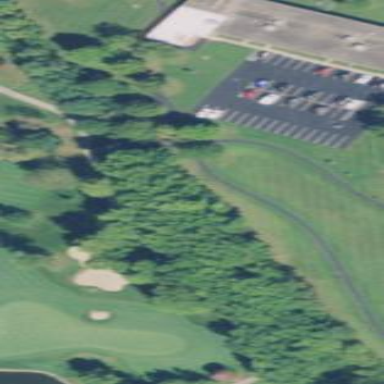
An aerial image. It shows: Area of rough grass used for golf.